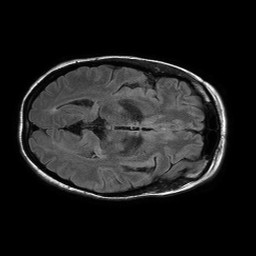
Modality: FLAIR
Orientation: axial
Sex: female
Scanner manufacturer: philips
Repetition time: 11 s
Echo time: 0.125 s